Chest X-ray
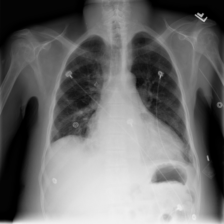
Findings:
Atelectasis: negative
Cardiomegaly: positive
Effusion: negative
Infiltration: positive
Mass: negative
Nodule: negative
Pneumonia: negative
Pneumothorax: negative
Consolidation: negative
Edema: negative
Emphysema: negative
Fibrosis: negative
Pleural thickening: negative
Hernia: negative